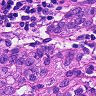
Metastatic tissue present: yes